Question: I as Rails Beginner created an simple demo app to experiment with nested forms.
But somehow my code shows strange byproducts:

My only aim was to create new treatments for patients on the patients show page, and now
it show input fields with yet created treatments and some other crazy stuff!! What did i wrong? My steps so far:
'''
rails new hama
cd hama
rails g scaffold Patient name:string
rails g model Treatment content:string
rake db:migrate
'''
Patient model:
'''
attr_accessible :name, :treatments_attributes
has_many :treatments, :dependent => :destroy
accepts_nested_attributes_for :treatments
'''
Treatment model:
'''
attr_accessible :content
belongs_to :patient
'''
In patient/show:
'''
<b>Name:</b>
<%= @patient.name %>
</p>
<p>
<b>Treatments:</b>
<%= @patient.treatments.each do |treatment| %>
<%= treatment.content %>
<% end %>
</p>
<%= form_for @patient do |f| %>
<%= f.fields_for :treatments do |ff| %>
<%= ff.text_field :content %>
<% end %>
<%= f.fields_for :treatments do |ff| %>
<%= ff.text_field :content %>
<% end %>
<%= f.submit %>
<% end %>
'''
And in Patient controller:
'''
def show
@patient = Patient.find(params[:id])
treatment = @patient.treatments.build
respond_to do |format|
format.html # show.html.erb
format.json { render json: @patient }
end
end
'''
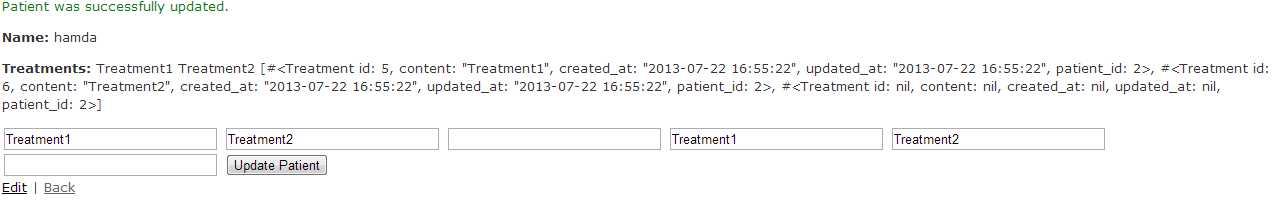
Answer: Are you talking about where it shows all the internals of your Treatment objects?
Change this:
'''
<%= @patient.treatments.each do |treatment| %>
'''
to this:
'''
<% @patient.treatments.each do |treatment| %>
'''
Using '<%= %>', with the '=', means to output the result of that Ruby line on to the page. Without it, it's just code that Ruby runs.